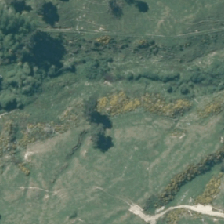
Land cover: harvested_forest